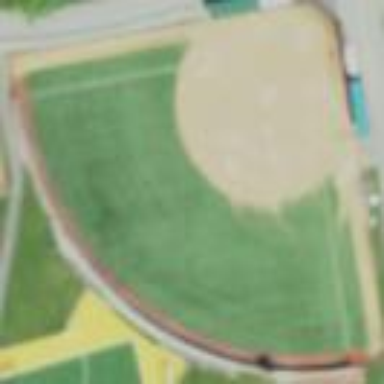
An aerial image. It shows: Pitch designated for baseball and softball activities.